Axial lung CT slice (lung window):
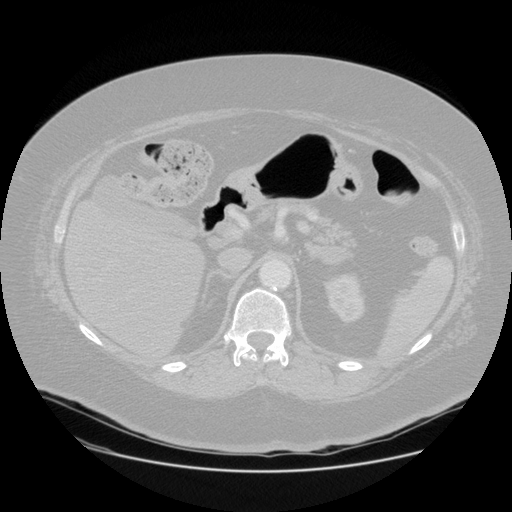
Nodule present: no